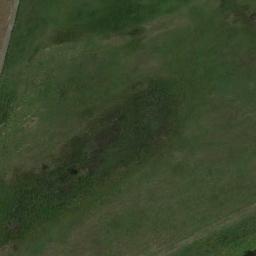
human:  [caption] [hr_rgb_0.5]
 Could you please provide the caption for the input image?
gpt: The meadow is full of green grass .

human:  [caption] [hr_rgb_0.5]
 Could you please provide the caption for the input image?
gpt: The meadow is dense but uneven .

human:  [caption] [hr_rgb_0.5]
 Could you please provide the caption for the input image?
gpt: The entire image is dominated by grass .

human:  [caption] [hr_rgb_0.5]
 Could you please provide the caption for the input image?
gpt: This meadow has different sparsity in different places .

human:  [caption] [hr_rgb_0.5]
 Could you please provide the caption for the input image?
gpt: A green and smooth meadow with many grass .